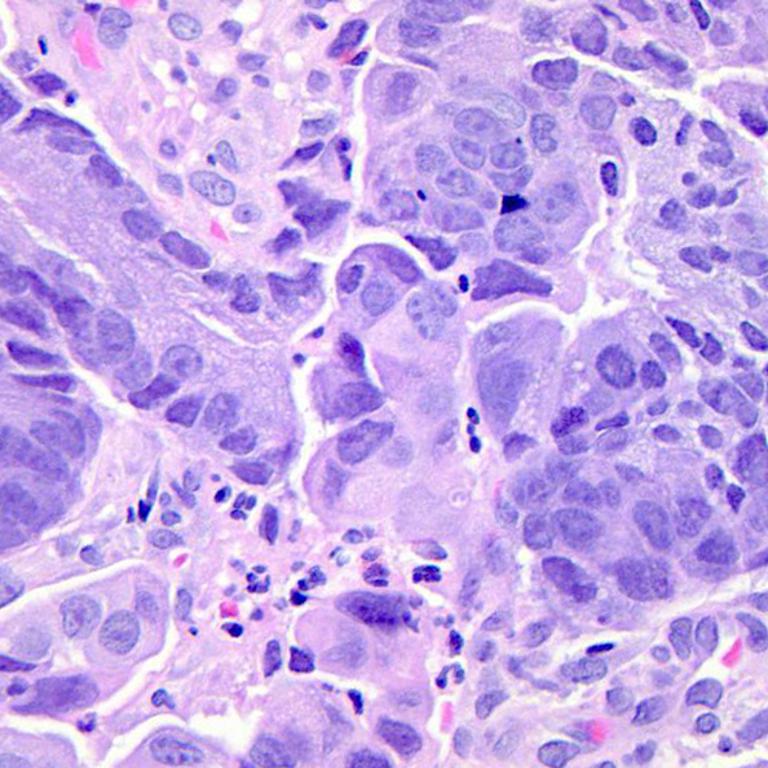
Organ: colon
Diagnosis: adenocarcinomas